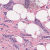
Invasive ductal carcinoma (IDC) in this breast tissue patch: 1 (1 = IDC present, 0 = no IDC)